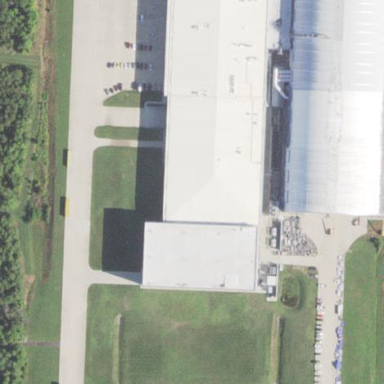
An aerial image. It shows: Hangar.